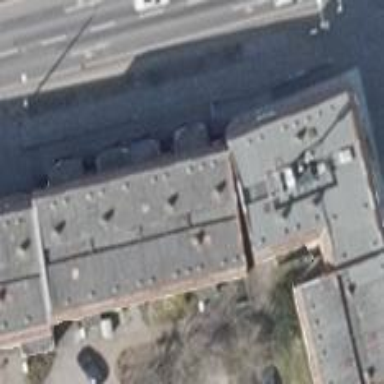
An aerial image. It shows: Building consisting of apartments with double saltbox roof shape.